Brain MRI, t2w sequence, axial 2D slice.
Patient: age 42, sex F, weight 95 kg, height 1.95 m
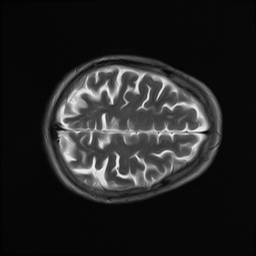